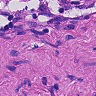
Metastatic tissue present: no